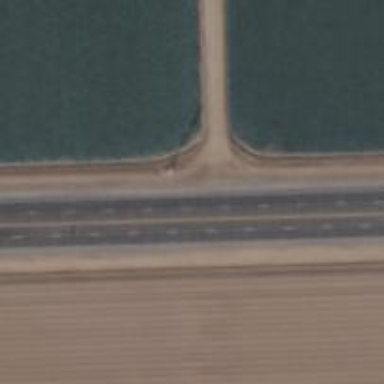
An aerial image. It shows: Trunk highway.